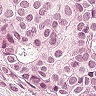
Metastatic tissue present: yes